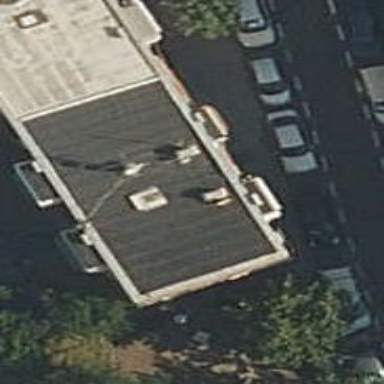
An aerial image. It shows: Cafe.